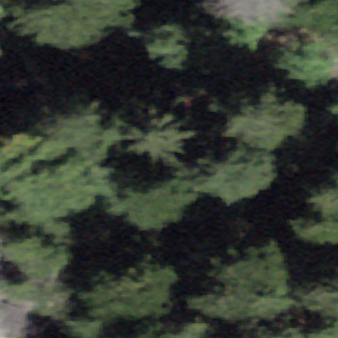
Label: other